Interaction volume radius: 5 \u00c5
Interaction volume height: 10 \u00c5
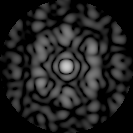
Disorder parameter: 0.5456